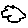
Label: cloud